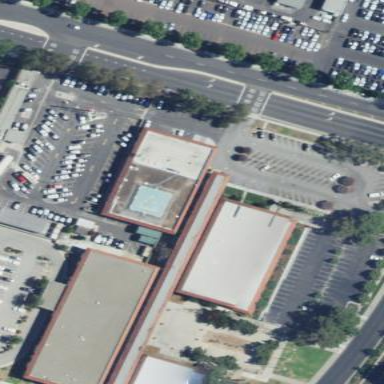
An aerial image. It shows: Police building.